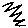
Label: zigzag